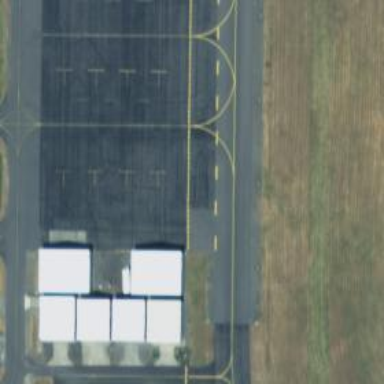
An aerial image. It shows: Image of taxiway at airport.